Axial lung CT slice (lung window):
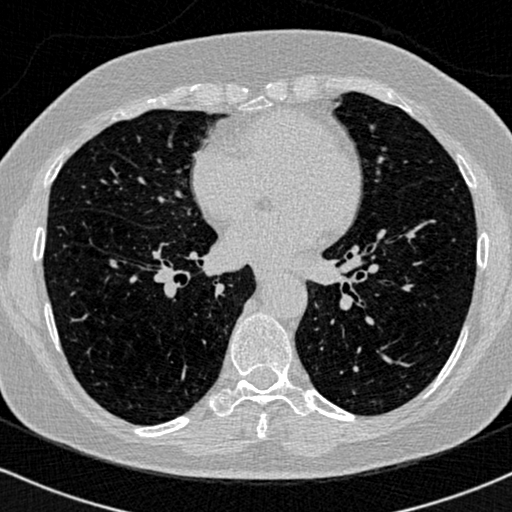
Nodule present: no